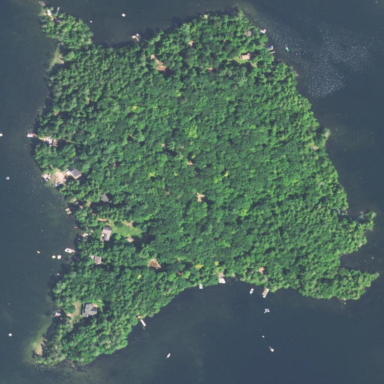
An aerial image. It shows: Islet.